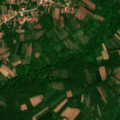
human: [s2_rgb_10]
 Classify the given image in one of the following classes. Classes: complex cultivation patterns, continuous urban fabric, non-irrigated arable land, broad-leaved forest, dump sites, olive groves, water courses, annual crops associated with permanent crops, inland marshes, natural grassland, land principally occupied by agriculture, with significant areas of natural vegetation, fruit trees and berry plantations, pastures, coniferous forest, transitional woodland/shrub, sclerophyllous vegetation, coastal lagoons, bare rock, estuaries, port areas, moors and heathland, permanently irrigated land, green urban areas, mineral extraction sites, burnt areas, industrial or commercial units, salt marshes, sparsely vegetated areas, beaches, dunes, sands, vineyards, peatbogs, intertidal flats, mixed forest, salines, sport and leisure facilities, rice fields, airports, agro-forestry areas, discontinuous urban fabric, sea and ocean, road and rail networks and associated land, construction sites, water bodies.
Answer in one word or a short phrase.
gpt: discontinuous urban fabric, non-irrigated arable land, complex cultivation patterns, land principally occupied by agriculture, with significant areas of natural vegetation, broad-leaved forest